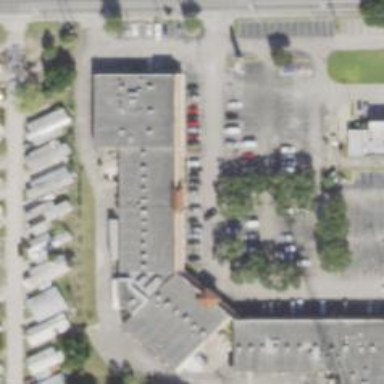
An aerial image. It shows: Supermarket.